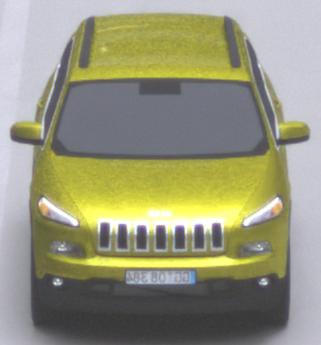
Make: Jeep
Model: Cherokee 3.2 V6 Pentastar
Detailed model: Cherokee (KL)
Model produced from: 2014/07
Model produced until: 2015/07
Doors: 5
Color: yellow
Road condition: dry road
Daytime: midday
Contrast: medium contrast